Field crop: maize
Growth stage: 2
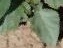
Species: datura